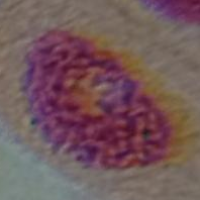
Label: prophase